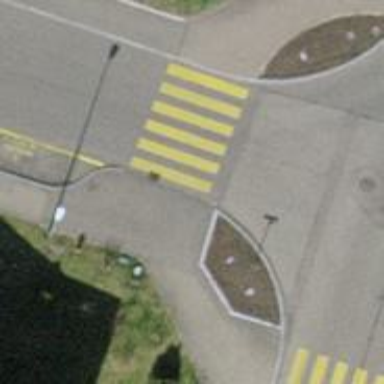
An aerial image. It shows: Zebra crossing on the road.